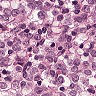
Metastatic tissue present: yes